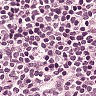
Metastatic tissue present: no